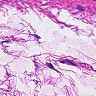
Metastatic tissue present: no